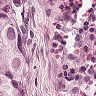
Metastatic tissue present: yes